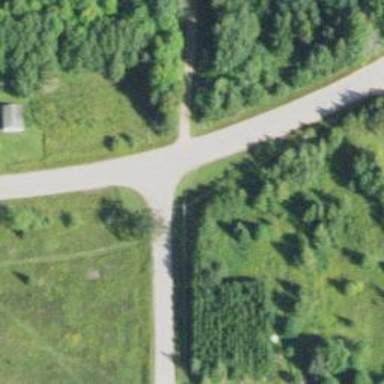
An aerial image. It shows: Unclassified road.